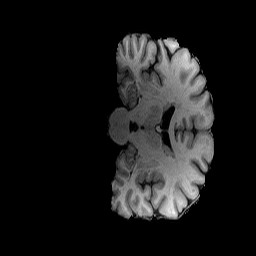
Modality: T1w
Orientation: coronal
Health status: healthy